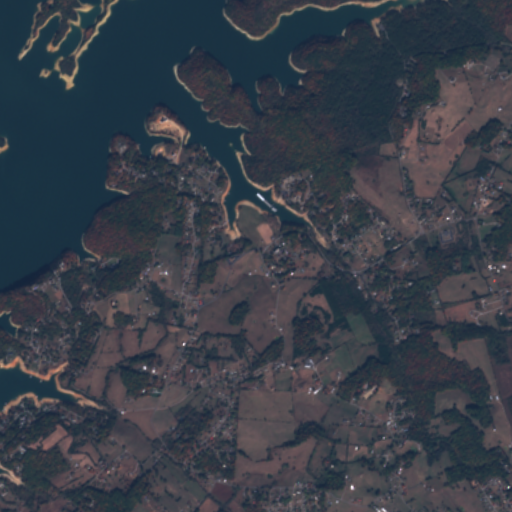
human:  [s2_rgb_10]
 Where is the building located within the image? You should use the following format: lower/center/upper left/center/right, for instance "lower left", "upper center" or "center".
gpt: The building is located in the center right of the image.
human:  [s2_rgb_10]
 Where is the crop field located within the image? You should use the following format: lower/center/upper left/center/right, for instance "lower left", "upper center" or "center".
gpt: There is no crop field in the image.